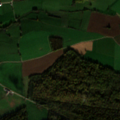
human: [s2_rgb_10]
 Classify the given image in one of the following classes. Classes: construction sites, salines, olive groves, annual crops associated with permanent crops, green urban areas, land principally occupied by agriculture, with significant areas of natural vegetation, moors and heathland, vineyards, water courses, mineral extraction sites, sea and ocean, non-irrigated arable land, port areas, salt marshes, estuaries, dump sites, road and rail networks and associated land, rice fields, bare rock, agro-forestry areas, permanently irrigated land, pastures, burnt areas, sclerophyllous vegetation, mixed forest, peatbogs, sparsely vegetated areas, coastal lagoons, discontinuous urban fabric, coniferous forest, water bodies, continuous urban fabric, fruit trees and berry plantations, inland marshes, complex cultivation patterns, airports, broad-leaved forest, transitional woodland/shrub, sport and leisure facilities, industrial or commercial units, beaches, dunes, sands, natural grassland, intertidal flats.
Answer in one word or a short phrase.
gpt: discontinuous urban fabric, non-irrigated arable land, pastures, complex cultivation patterns, broad-leaved forest